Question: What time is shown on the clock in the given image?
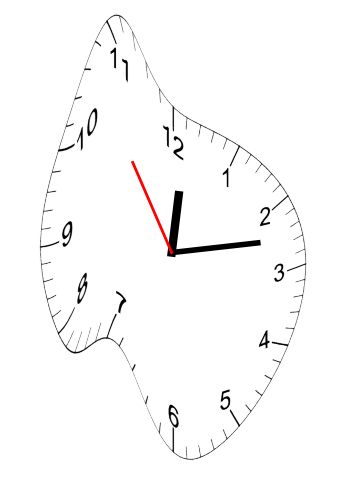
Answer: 12:12:54